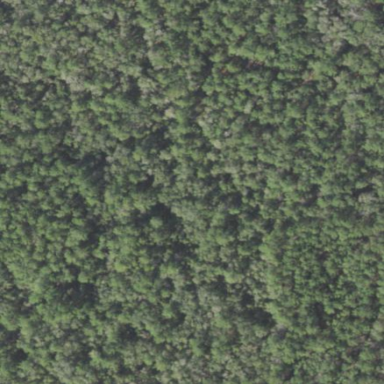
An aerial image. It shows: Mixed woodland with various types of leaves.